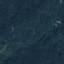
Land use / land cover class: Forest